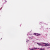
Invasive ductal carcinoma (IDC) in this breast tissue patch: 0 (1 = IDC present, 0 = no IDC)